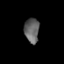
Tissue: prostate
Cell type: Epithelial cells
Senescence score: 0.3133
Nuclear area (px): 356
Mean DAPI intensity: 99.014